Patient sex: M
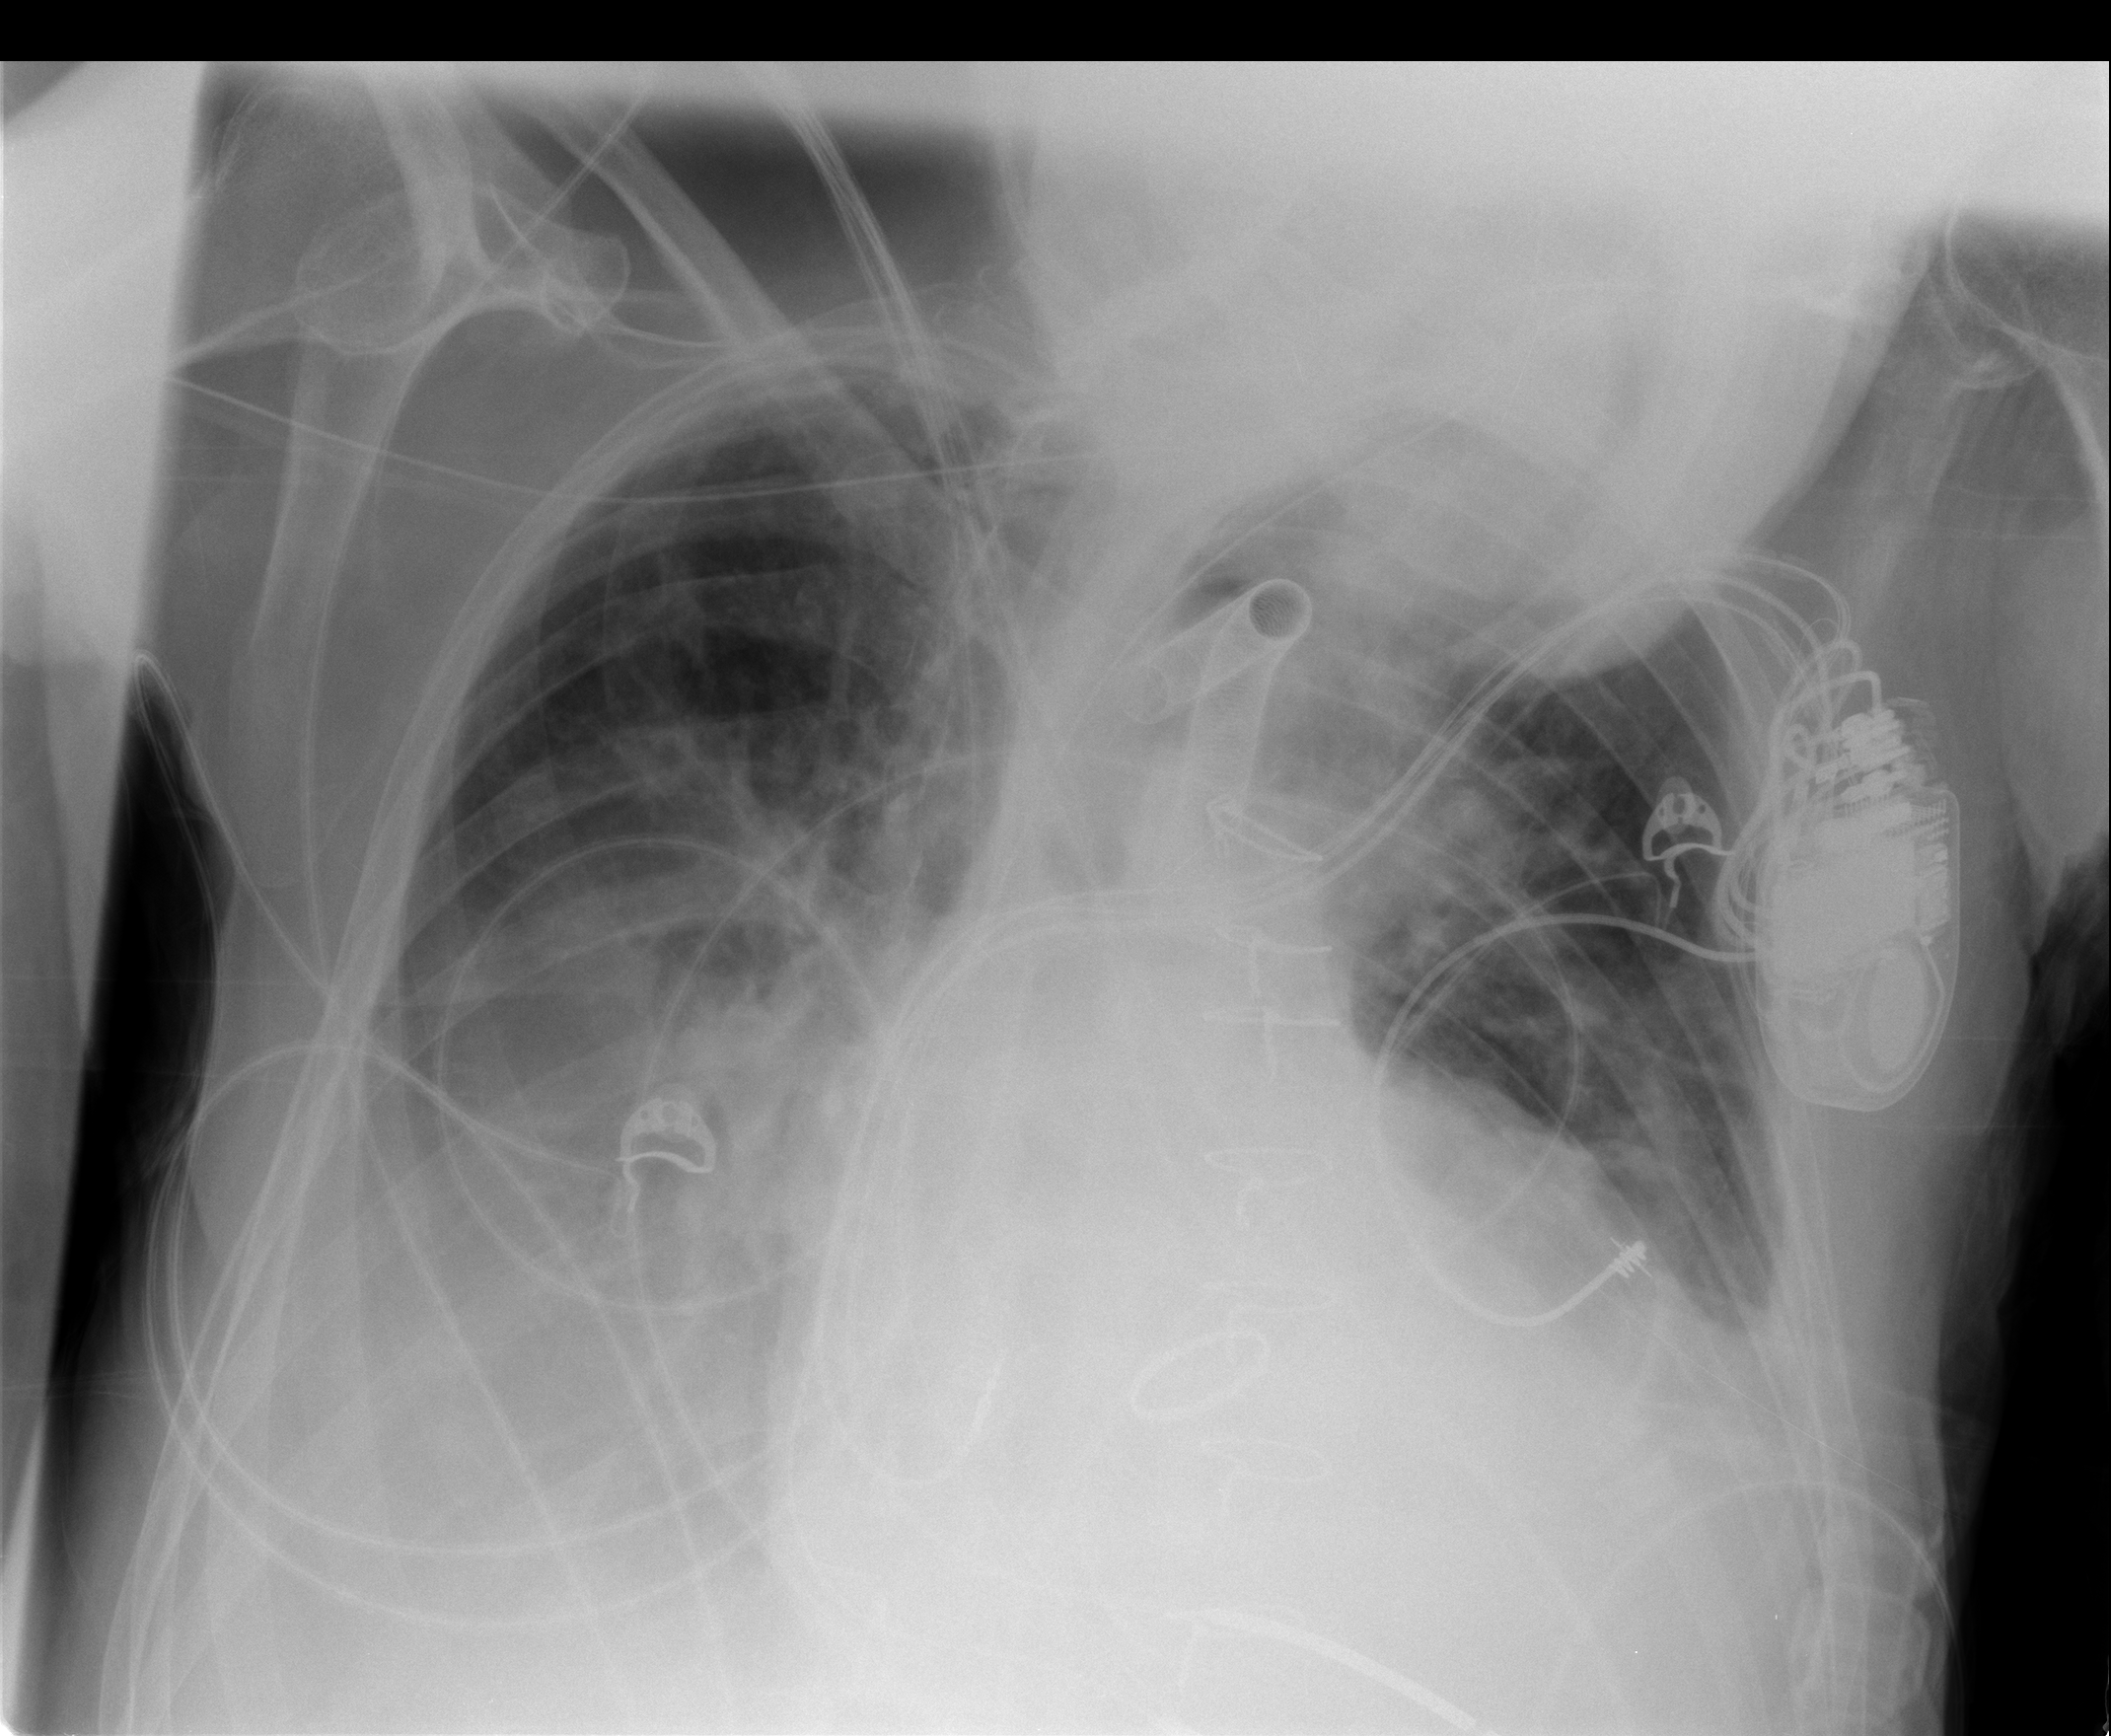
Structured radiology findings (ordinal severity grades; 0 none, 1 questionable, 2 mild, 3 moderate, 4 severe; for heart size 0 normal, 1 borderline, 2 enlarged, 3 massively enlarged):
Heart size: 2
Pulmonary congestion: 1
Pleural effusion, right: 3
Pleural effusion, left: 2
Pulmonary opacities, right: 0
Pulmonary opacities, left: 0
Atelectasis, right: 2
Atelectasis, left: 2